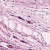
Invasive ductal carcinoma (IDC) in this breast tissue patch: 0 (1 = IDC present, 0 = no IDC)